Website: walmart
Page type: address-validator
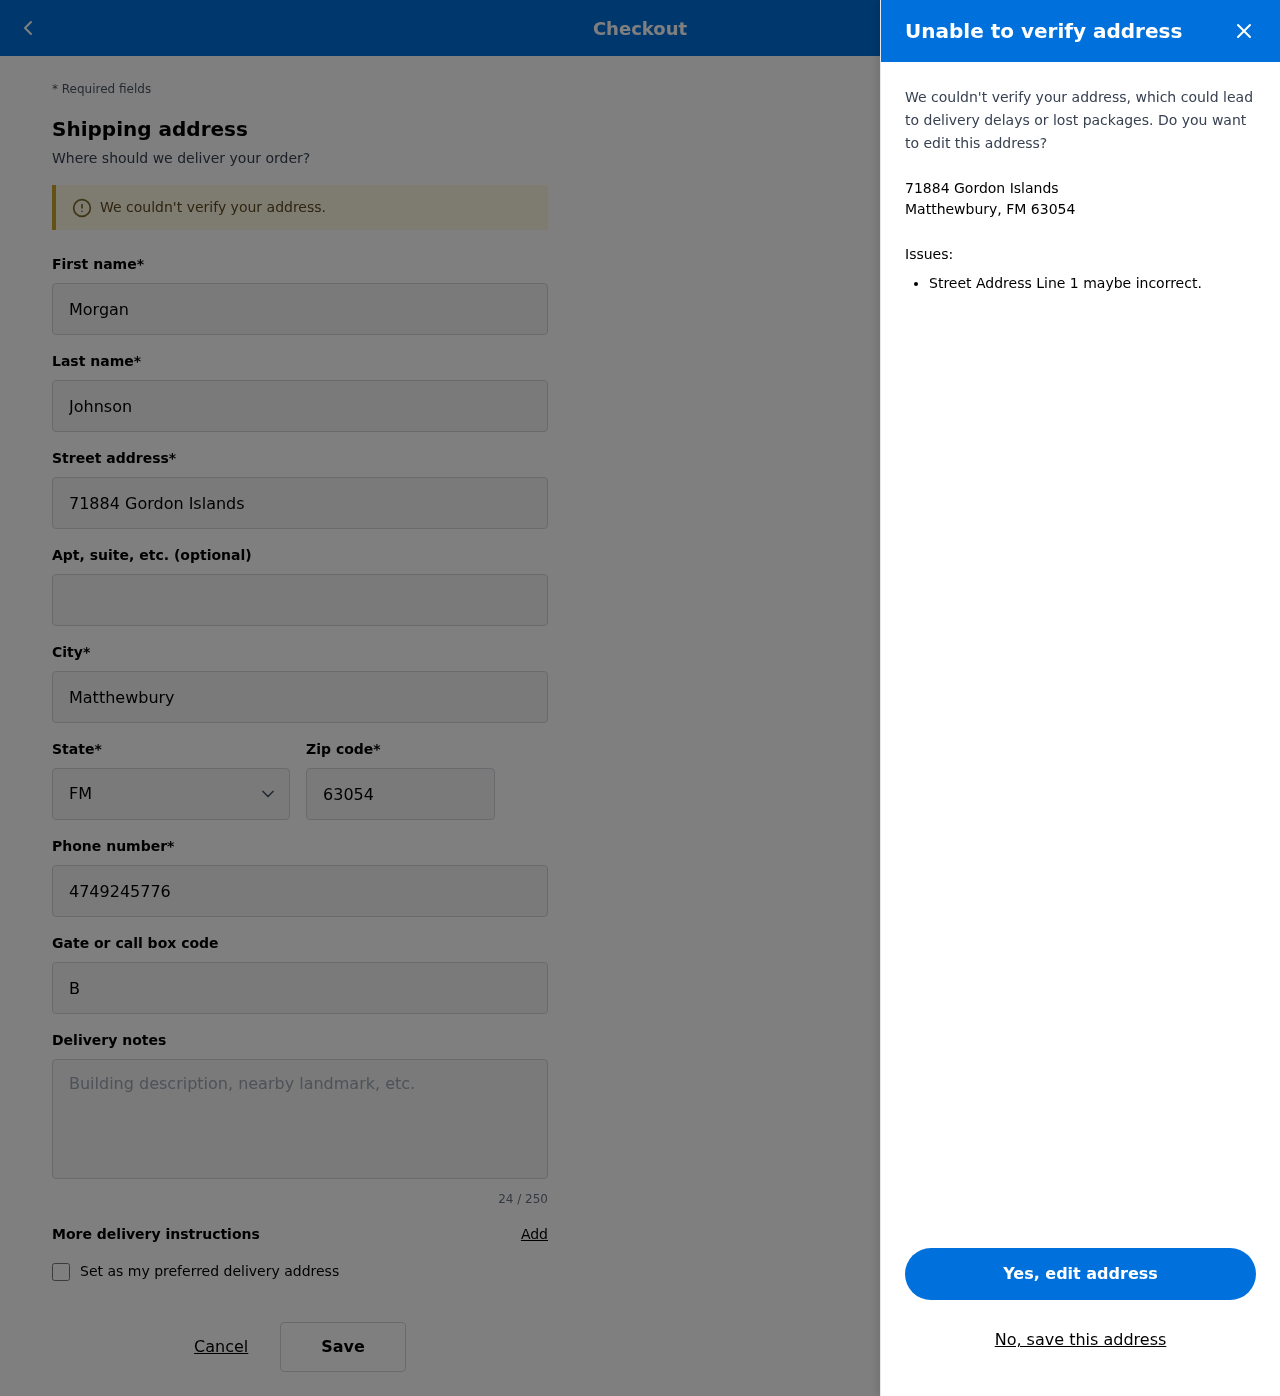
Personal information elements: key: PII_CITY_STATE_ZIP
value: Matthewbury, FM 63054
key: PII_DELIVERY_INSTRUCTIONS
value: Place behind screen door
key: PII_STATE_ABBR
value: FM
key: PII_STREET
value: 71884 Gordon Islands
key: PII_FIRSTNAME
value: Morgan
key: PII_LASTNAME
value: Johnson
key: PII_CITY
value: Matthewbury
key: PII_POSTCODE
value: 63054
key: PII_PHONE
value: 4749245776
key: PII_SECURITY_CODE
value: BN49